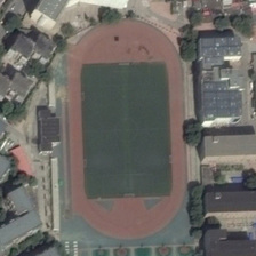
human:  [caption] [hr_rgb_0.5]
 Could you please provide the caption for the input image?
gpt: There are several sports grounds between buildings.

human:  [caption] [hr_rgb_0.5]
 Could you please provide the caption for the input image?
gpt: There are some sports fields between some buildings.

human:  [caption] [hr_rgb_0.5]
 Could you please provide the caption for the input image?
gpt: There are some sports grounds in some buildings.

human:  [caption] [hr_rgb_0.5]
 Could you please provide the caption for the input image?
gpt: There's some sporting land between some buildings.

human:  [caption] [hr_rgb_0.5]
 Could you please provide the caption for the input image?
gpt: In the exploding playground